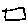
Label: square